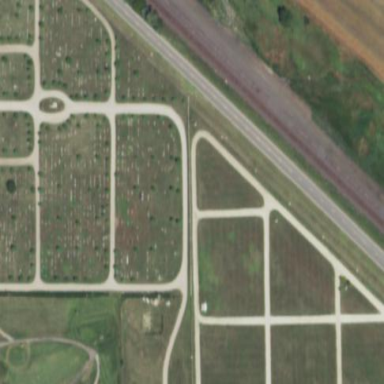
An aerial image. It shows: Cemetery.